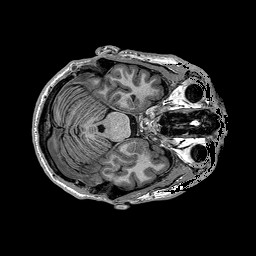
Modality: T1w
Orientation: coronal
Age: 32
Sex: male